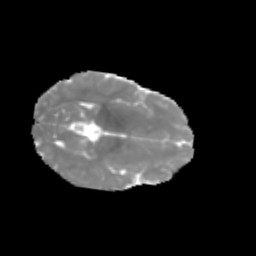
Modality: MD
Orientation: axial
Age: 7
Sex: female
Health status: healthy